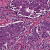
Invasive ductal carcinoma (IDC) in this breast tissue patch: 1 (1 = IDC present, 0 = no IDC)